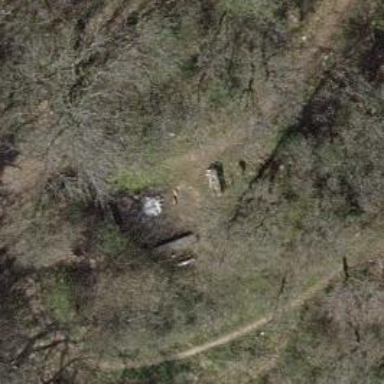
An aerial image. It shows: Bench.